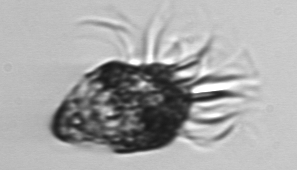
Label: Strombidium_morphotype1